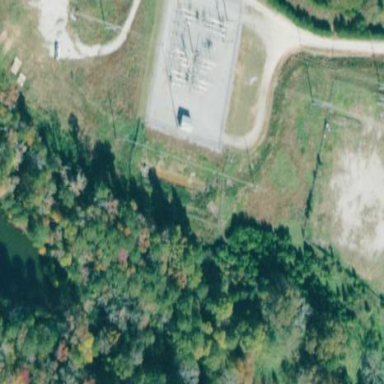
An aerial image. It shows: Power substation with fence around it. The substation is used for switching.